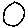
Label: circle